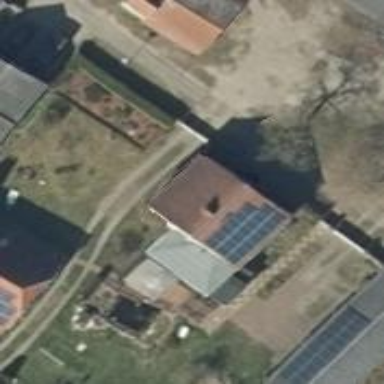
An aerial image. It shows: House with flat light gray roof. The building has multiple parts.